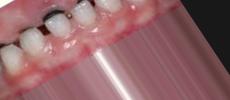
Condition: Caries